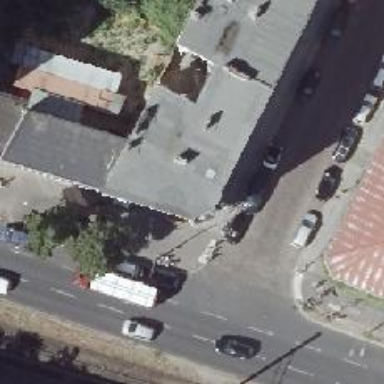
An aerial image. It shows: Pub.